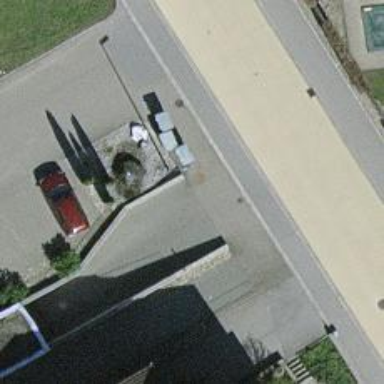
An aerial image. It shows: Retaining wall.